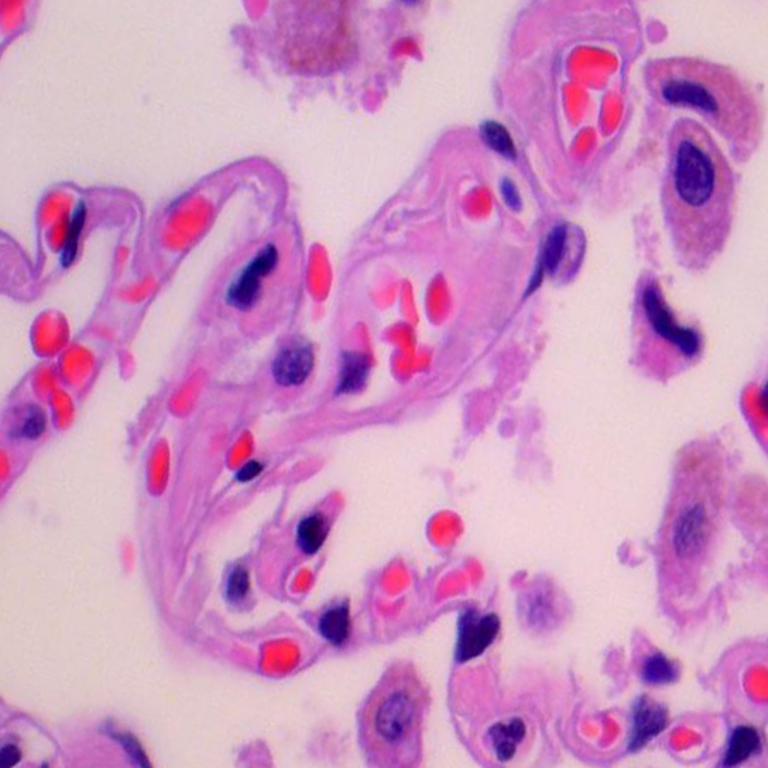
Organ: lung
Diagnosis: benign